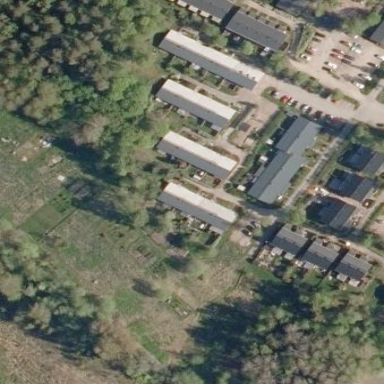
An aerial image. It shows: Allotments area.